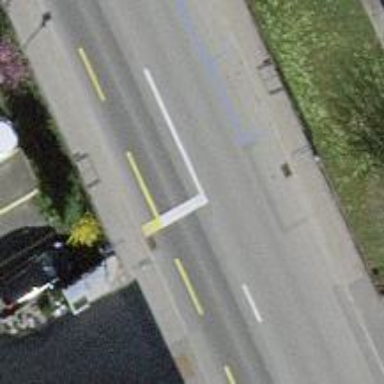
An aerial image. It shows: Tertiary road with asphalt surface. There is cycle lane on the left side.